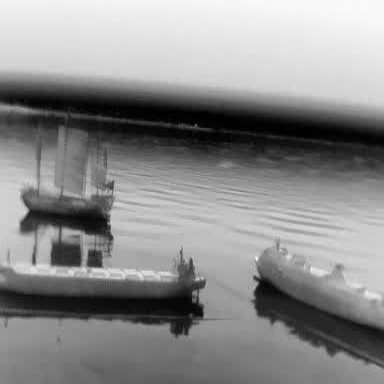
There is a sailboat in the infrared image.